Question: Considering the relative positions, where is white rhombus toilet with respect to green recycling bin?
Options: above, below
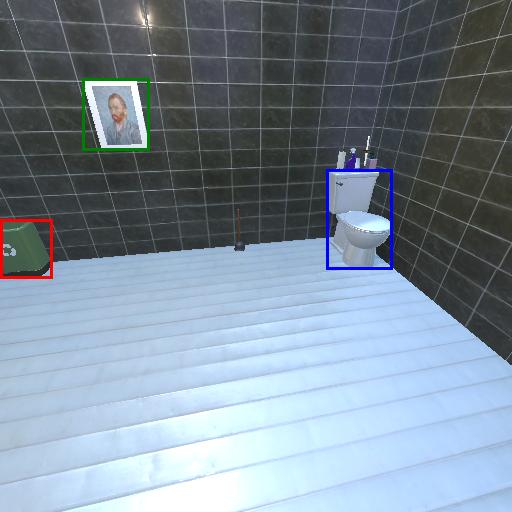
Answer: above